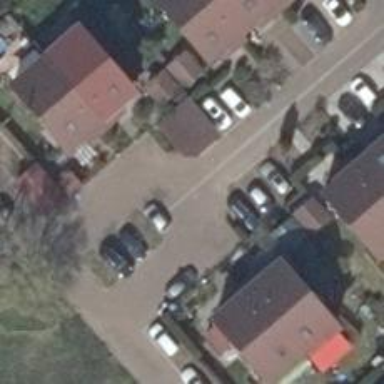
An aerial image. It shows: Living street.